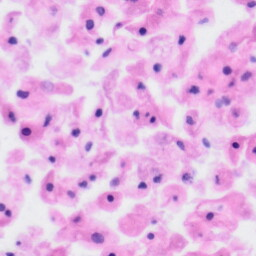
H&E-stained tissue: Tonsil